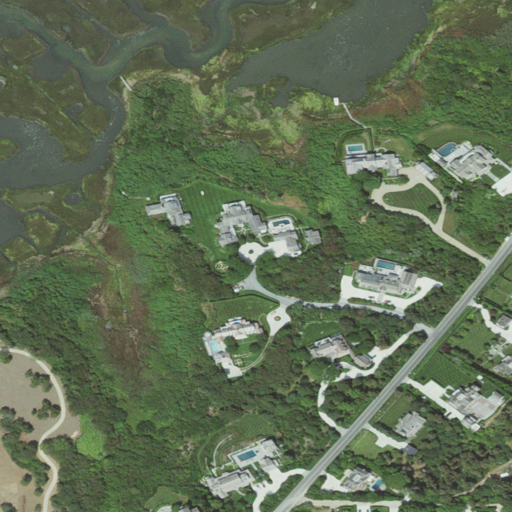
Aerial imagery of cape in Massachusetts named Poverty Point containing herbaceous wetlands, medium intensity development, mixed forest, low intensity development, woody wetlands, open development, open water, evergreen forest, and high intensity development